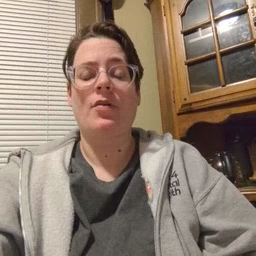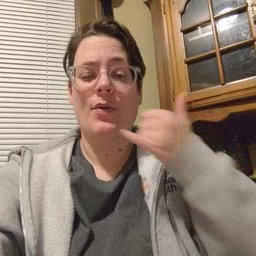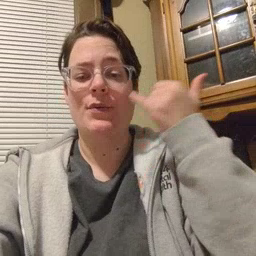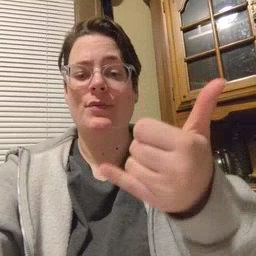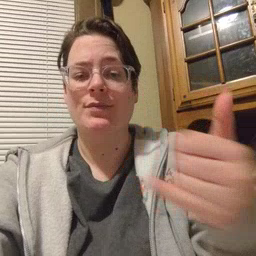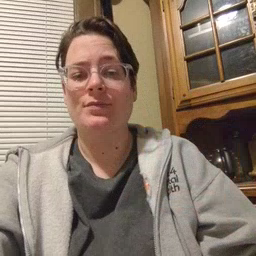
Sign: callonphone